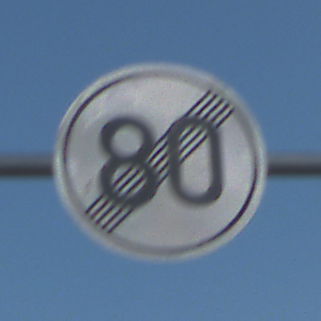
Verkehrszeichen: EndeGeschwindigkeit80
Umgebung: Outdoor, Nature
Tageszeit: MorningAfternoon
Wetter: PartlyCloudy
Licht: Natural
Jahreszeit: NotSpecified
Kontrast: HighContrast